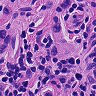
Metastatic tissue present: yes